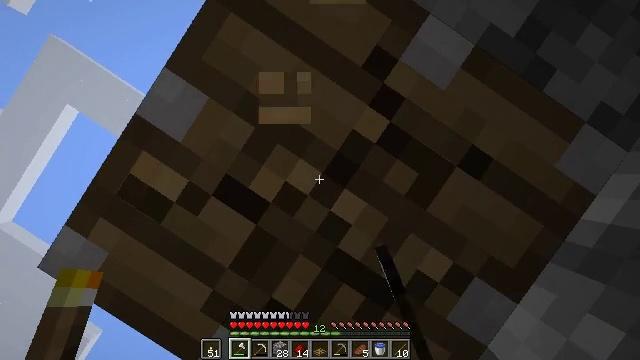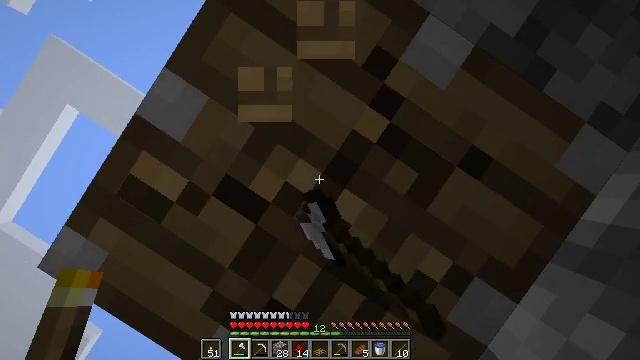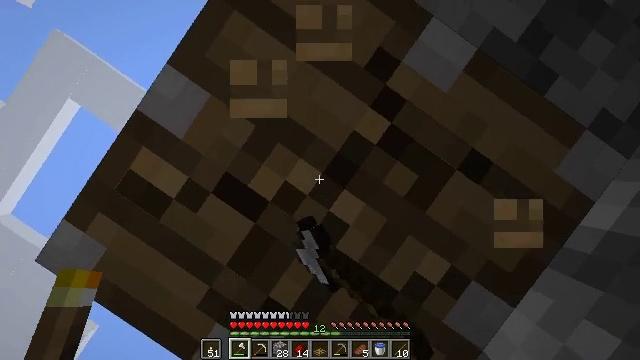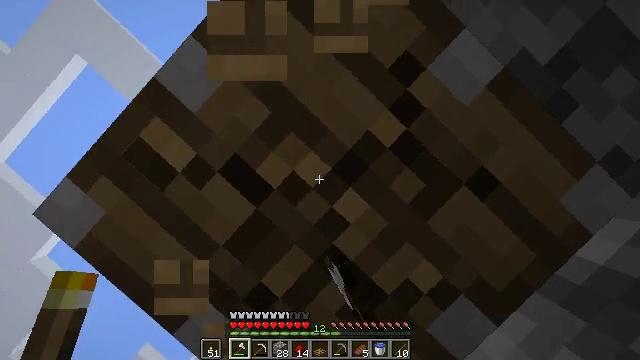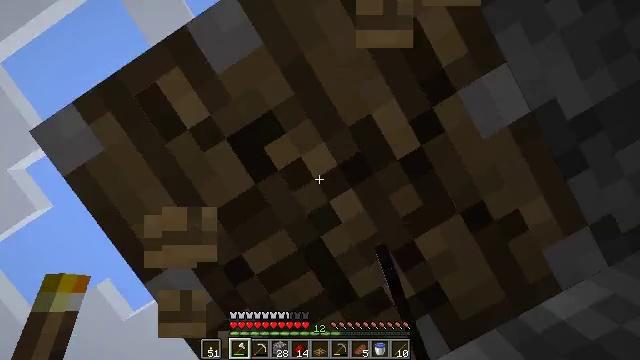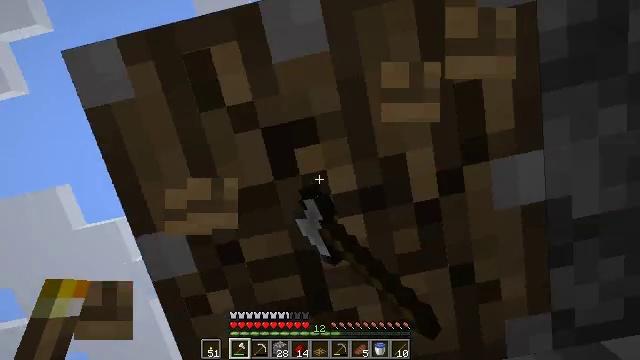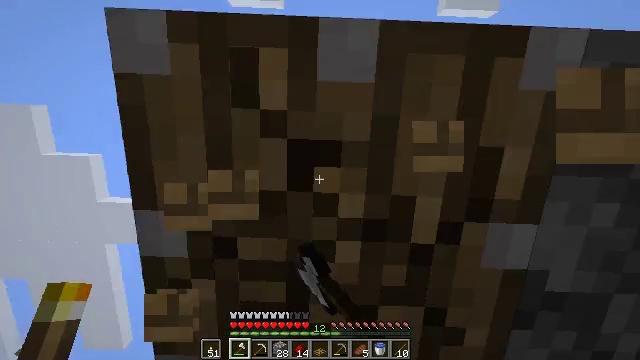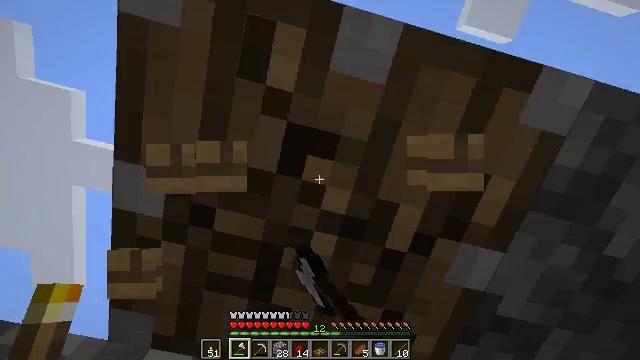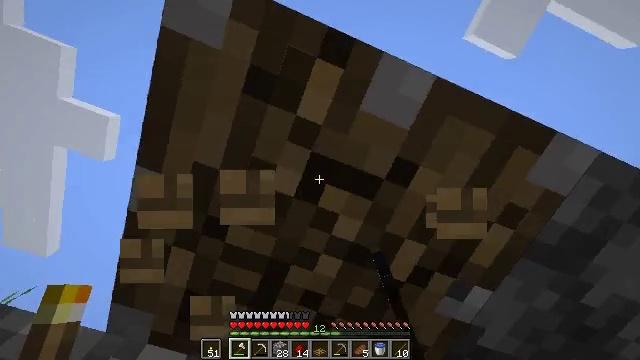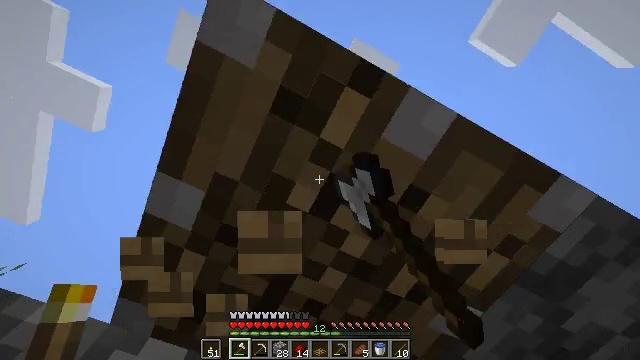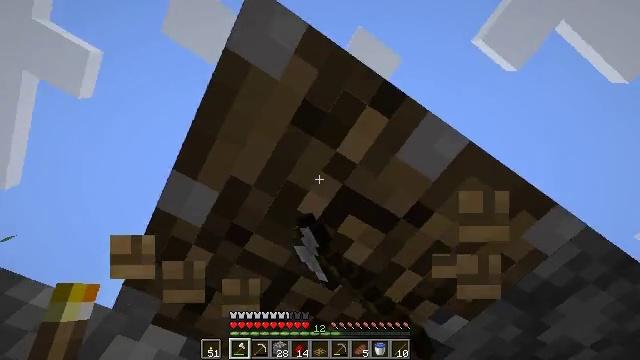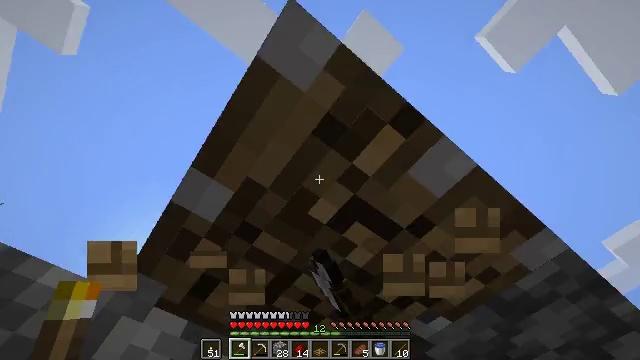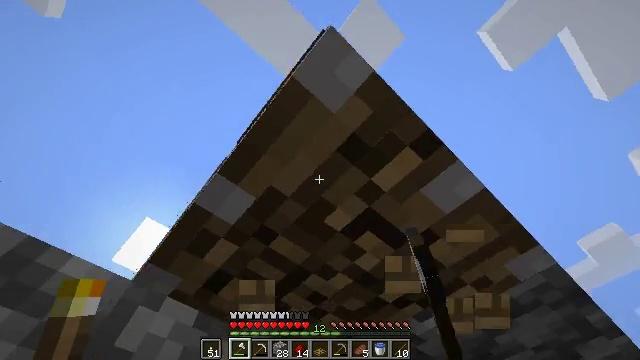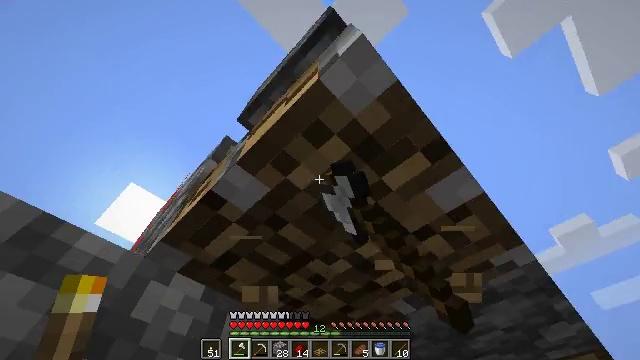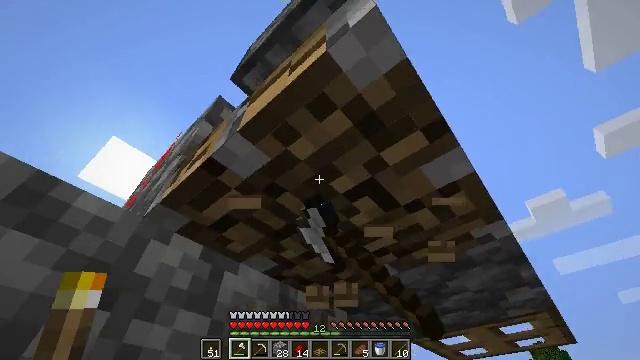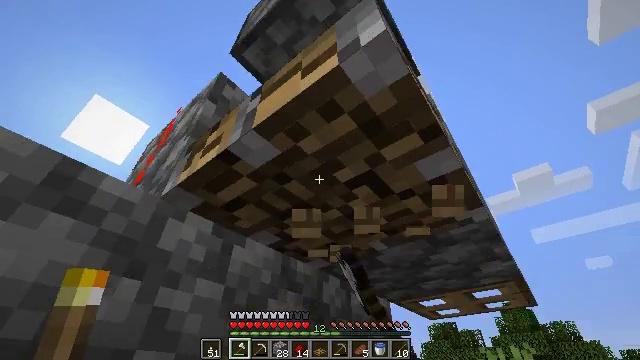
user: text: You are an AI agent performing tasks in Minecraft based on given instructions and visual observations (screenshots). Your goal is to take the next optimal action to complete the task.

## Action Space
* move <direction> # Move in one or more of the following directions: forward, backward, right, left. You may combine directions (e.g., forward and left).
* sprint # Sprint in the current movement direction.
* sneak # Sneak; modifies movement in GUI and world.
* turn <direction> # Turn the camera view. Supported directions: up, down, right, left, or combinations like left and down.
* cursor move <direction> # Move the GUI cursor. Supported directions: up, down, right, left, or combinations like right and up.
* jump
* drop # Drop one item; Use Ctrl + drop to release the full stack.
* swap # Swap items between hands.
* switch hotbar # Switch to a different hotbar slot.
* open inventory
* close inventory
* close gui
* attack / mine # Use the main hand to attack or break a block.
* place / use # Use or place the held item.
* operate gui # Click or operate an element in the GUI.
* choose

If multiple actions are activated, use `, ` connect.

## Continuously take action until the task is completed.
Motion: motion action
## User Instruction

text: Left click on the piston to mine it.
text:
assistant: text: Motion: attack / mine
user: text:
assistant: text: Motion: turn right, attack / mine
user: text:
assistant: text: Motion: move left, turn right and down, attack / mine
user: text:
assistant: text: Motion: move back and move left, turn right and down, attack / mine
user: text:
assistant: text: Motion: move back and move left, turn right and down, attack / mine
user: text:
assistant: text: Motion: move back and move left, turn right and down, attack / mine
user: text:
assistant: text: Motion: move back and move left, turn right and down, attack / mine
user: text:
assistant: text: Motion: move back and move left, turn right and down, attack / mine
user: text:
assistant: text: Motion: move back and move left, turn right and down, attack / mine
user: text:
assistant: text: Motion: move back and move left, turn right and down, attack / mine
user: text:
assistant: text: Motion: move back and move left, turn right and down, attack / mine
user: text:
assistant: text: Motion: move back and move left, turn right and down, attack / mine
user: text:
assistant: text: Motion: move back and move left, turn right and down, attack / mine
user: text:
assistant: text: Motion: move back, turn right and down, attack / mine
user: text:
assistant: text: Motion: move back, turn right and down, attack / mine
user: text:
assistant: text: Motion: move back, turn down, attack / mine
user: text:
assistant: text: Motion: move back, attack / mine
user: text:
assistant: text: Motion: attack / mine
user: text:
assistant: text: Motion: attack / mine
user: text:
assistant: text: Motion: attack / mine
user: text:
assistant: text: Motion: attack / mine
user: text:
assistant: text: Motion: attack / mine
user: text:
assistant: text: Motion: attack / mine
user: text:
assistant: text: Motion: attack / mine
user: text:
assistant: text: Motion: no_op
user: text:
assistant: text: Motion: no_op
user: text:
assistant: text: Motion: no_op
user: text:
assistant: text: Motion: turn left and down, switch to hotbar 2
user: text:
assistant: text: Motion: switch to hotbar 2
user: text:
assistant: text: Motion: turn up, switch to hotbar 2